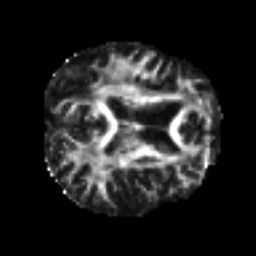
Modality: FA
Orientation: axial
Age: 49
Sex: female
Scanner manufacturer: siemens
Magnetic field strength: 3 T
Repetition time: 4.987 s
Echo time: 0.0792 s